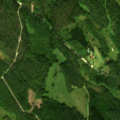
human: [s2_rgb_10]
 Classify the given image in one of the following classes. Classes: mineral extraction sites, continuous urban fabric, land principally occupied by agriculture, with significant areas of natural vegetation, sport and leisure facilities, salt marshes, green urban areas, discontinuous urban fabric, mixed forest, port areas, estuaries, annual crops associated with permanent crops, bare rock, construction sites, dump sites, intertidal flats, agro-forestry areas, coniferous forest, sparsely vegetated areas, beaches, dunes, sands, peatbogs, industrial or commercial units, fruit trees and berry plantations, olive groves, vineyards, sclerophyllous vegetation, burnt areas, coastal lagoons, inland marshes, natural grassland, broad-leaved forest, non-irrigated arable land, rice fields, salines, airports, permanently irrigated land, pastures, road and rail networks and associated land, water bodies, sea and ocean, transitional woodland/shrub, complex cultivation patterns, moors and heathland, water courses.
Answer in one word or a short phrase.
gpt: coniferous forest, mixed forest, transitional woodland/shrub